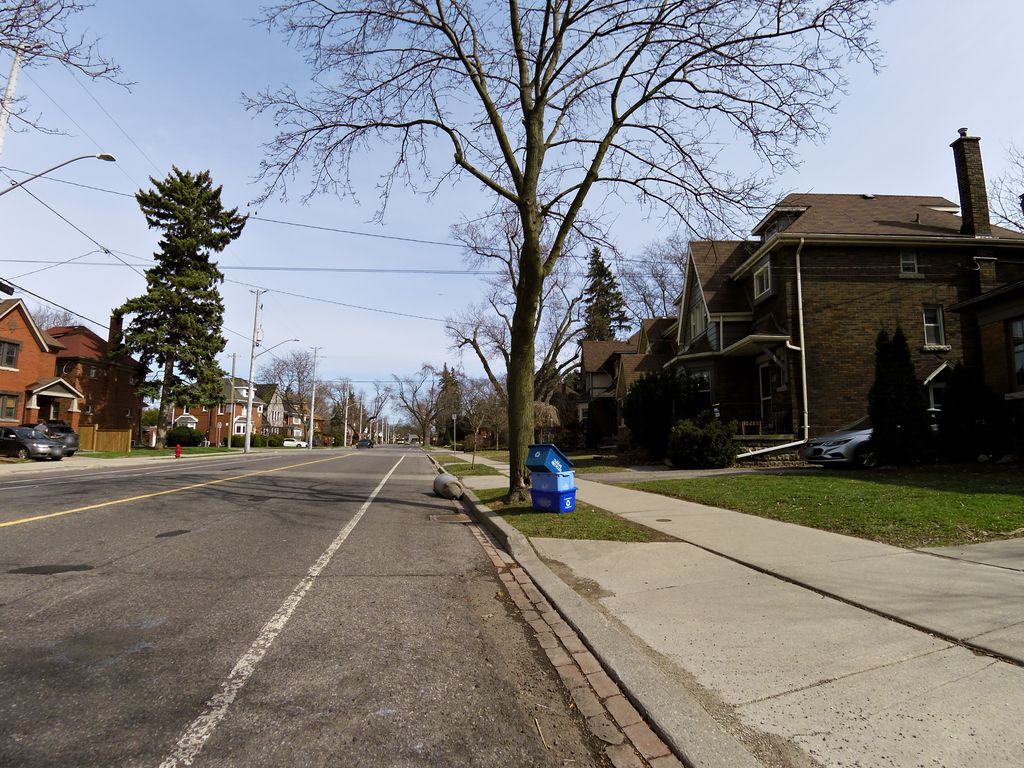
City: hamilton